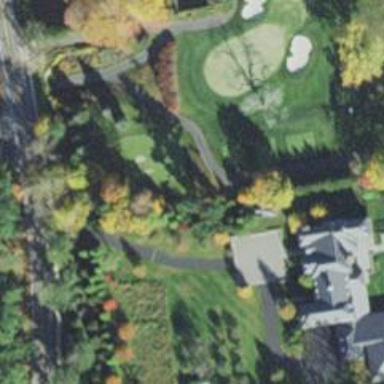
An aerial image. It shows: Service road used as golf cart path.